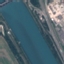
Label: River